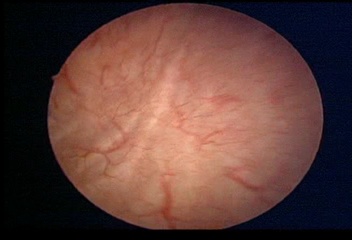
Modality: WLC
Class: Normal mucosa
Bladder cancer association: No